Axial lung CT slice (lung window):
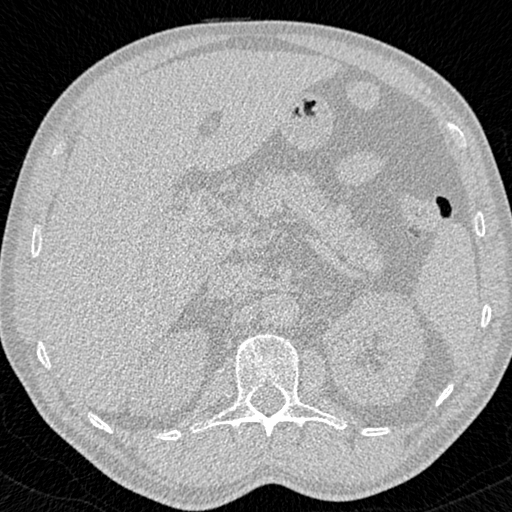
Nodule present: no